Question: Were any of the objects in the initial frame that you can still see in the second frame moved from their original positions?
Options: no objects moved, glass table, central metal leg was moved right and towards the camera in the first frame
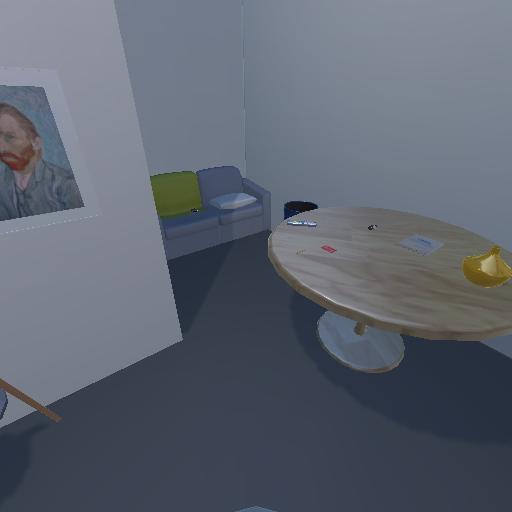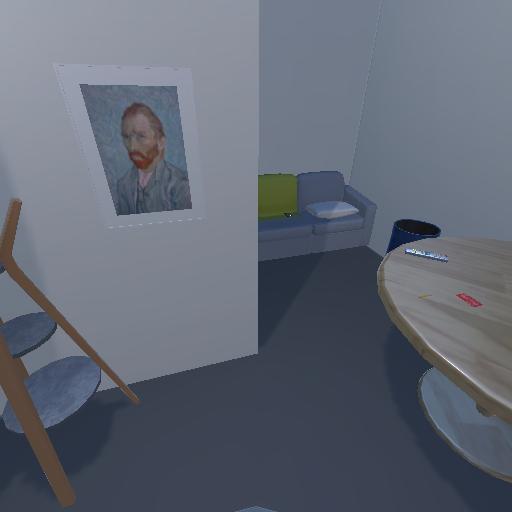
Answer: no objects moved